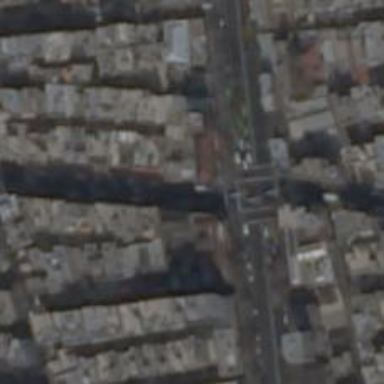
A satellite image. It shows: Crossing road.